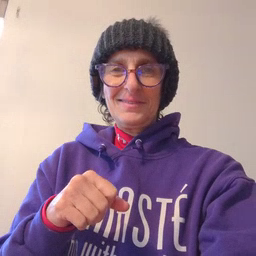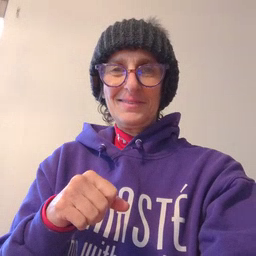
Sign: orange